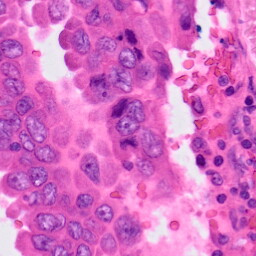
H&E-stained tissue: Lung